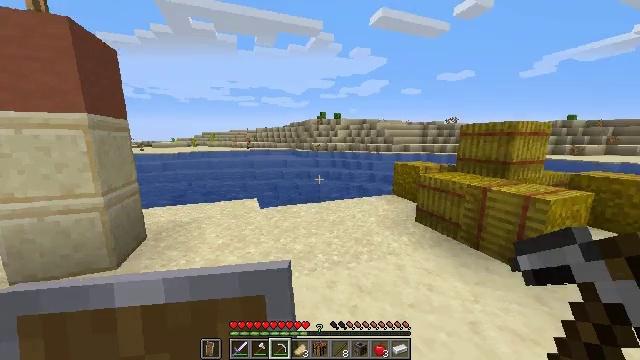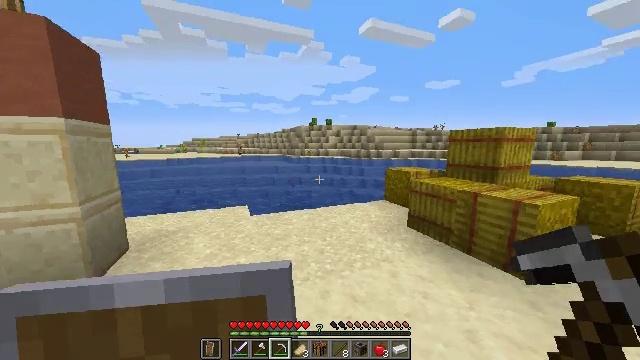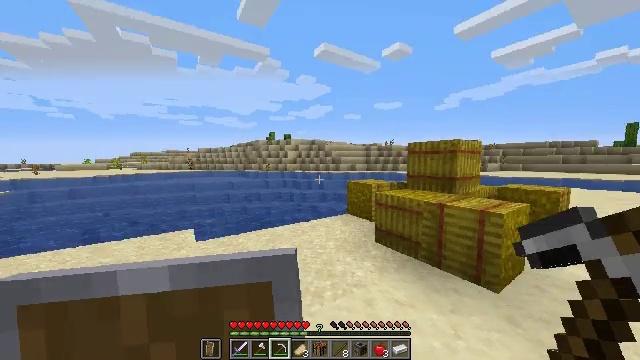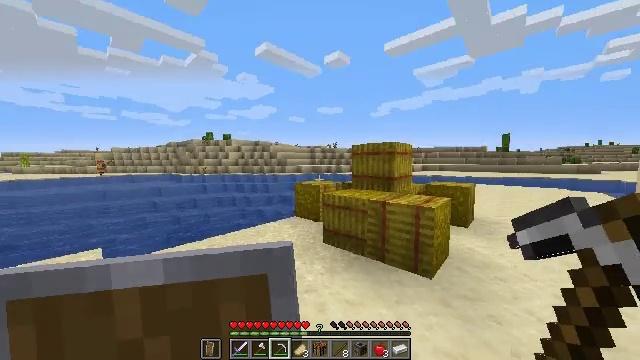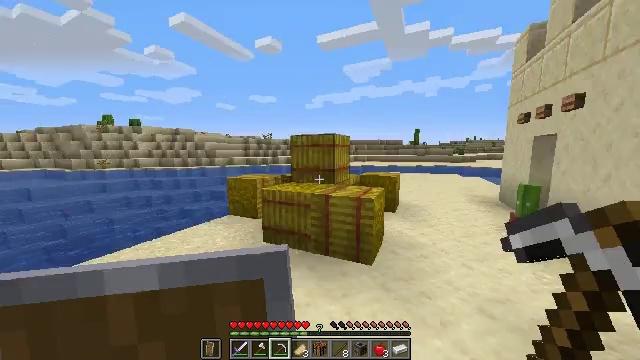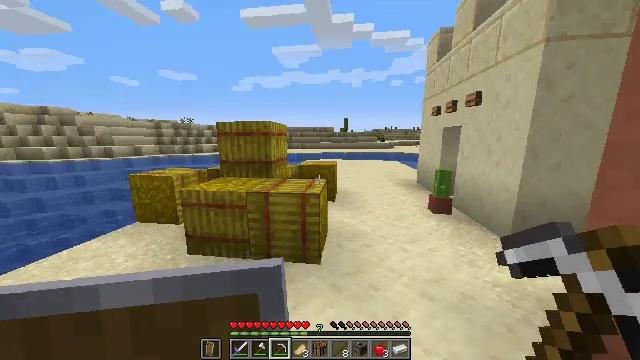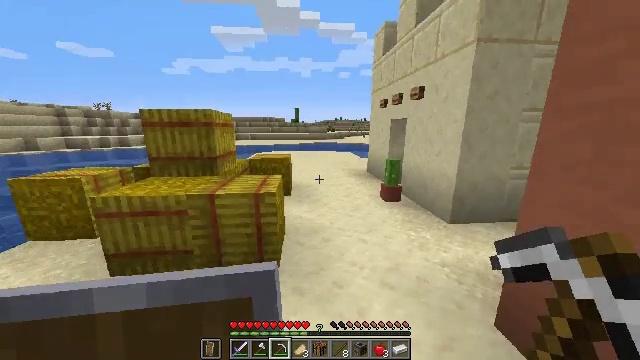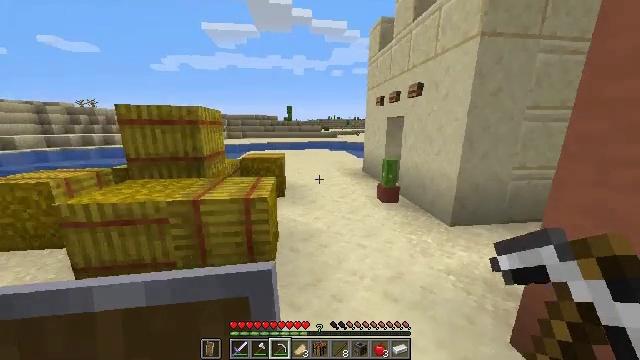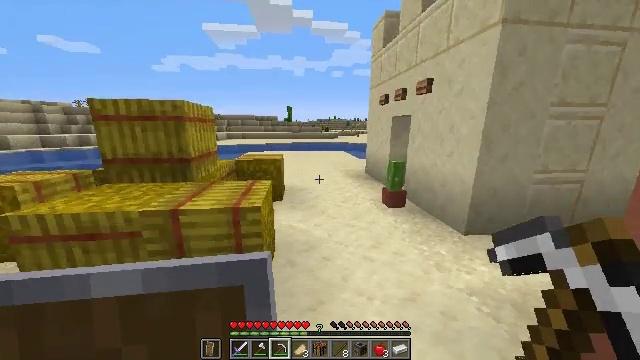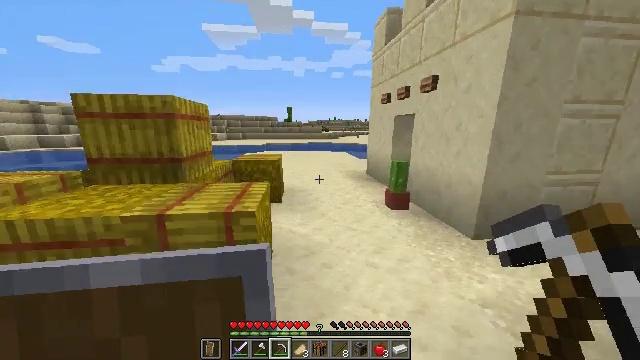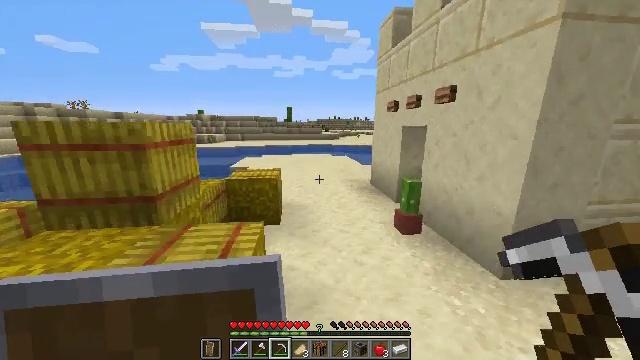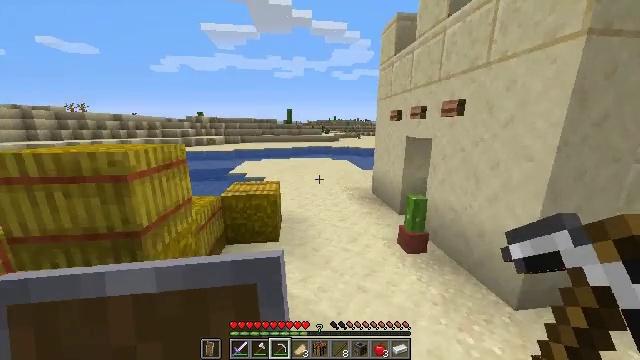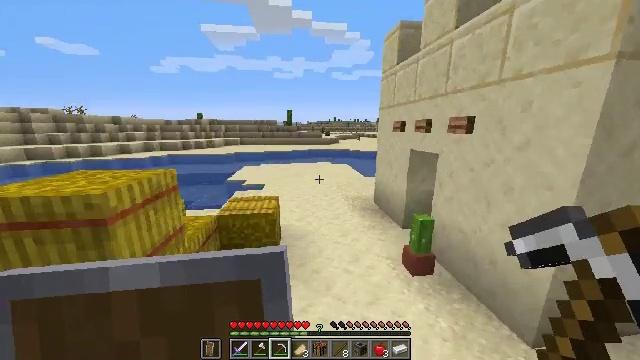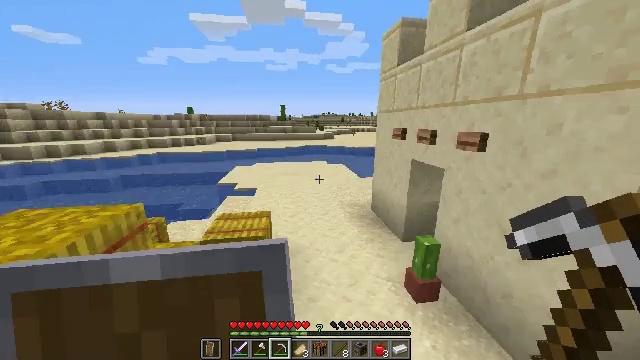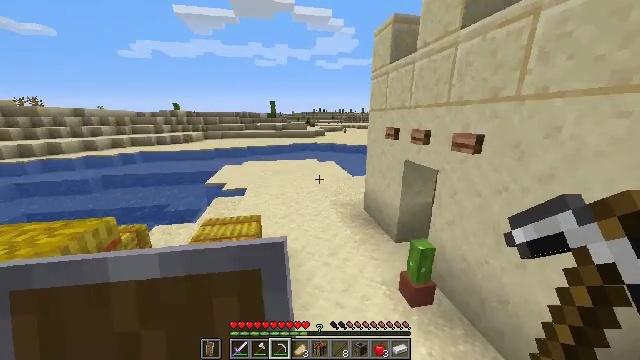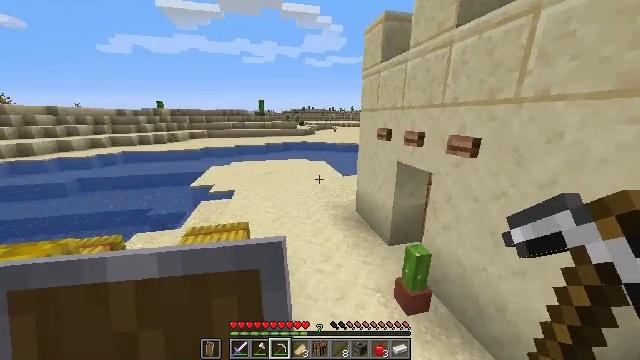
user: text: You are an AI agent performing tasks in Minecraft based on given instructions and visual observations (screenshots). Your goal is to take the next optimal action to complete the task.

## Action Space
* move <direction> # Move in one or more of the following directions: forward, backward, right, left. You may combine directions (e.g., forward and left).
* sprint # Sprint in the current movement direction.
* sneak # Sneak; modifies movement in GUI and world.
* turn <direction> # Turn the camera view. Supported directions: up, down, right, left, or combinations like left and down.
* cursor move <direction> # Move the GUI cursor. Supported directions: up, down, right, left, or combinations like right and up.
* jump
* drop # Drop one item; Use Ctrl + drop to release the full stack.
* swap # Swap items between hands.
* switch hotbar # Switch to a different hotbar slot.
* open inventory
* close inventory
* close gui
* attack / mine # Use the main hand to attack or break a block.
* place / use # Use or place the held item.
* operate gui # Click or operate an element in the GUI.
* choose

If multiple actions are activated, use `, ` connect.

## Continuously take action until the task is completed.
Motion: motion action
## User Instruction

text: Mine the sugar cane near rivers.
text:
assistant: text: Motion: move forward, sprint, turn right and up
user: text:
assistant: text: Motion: move forward, sprint, turn right and up
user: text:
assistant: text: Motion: move forward, sprint, turn right
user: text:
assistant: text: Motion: move forward, sprint, turn right and down
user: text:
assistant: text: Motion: move forward, sprint, turn right and down
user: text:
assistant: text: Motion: move forward, sprint, turn right and down
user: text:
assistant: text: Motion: move forward, sprint, turn right
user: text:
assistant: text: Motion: move forward, sprint
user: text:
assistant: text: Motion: move forward, sprint
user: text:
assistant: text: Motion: move forward, sprint, jump
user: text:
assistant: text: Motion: move forward, sprint, jump
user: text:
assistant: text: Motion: move forward, sprint, jump
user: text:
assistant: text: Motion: move forward, sprint, turn right and down, jump
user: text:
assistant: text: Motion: move forward, sprint, turn right
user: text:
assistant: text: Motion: move forward, sprint, turn right
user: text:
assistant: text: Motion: move forward, sprint, turn right
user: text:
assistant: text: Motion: move forward, sprint, turn right
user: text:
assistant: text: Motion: move forward, sprint, turn right
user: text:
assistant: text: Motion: move forward and move left, sprint, turn right
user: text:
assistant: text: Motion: move forward and move left, sprint, turn right
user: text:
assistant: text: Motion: move forward and move left, sprint, turn right and up
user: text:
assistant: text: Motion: move forward and move left, sprint, turn right and up
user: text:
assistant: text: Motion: move forward and move left, sprint, turn right and up
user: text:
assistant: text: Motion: move forward and move left, sprint, turn right and up
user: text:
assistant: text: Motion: move forward and move left, sprint, turn right, use / place
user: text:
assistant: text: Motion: move forward and move left, sprint, use / place
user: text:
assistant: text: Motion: move forward, sprint, turn right, use / place
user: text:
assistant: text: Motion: move forward, sprint
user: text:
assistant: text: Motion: move forward, sprint
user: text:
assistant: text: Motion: move forward, sprint, turn right and down